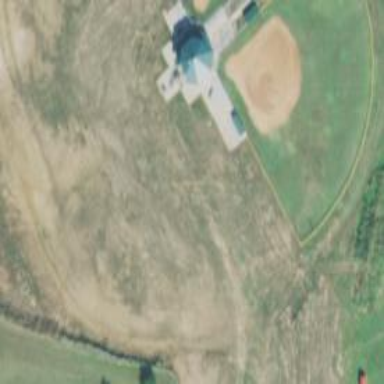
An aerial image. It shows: Softball pitch for leisure land activities.